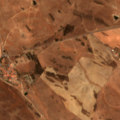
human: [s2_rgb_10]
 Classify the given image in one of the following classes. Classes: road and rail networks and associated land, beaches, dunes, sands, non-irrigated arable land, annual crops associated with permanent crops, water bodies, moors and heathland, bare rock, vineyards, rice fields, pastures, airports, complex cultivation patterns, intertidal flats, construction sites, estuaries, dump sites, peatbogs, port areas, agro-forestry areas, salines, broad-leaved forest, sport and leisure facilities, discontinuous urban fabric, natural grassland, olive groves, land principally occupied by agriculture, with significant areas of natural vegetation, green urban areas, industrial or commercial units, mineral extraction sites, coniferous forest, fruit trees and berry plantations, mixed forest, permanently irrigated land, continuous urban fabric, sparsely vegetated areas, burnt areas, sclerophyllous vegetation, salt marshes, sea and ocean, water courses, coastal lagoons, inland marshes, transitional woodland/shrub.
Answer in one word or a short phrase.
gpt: non-irrigated arable land, land principally occupied by agriculture, with significant areas of natural vegetation